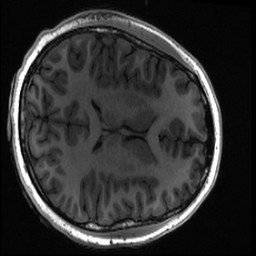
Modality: T1w
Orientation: axial
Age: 18
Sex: female